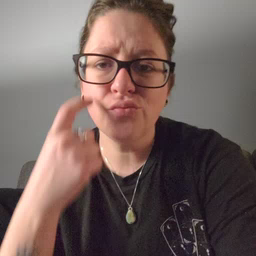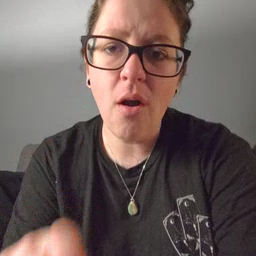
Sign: cry